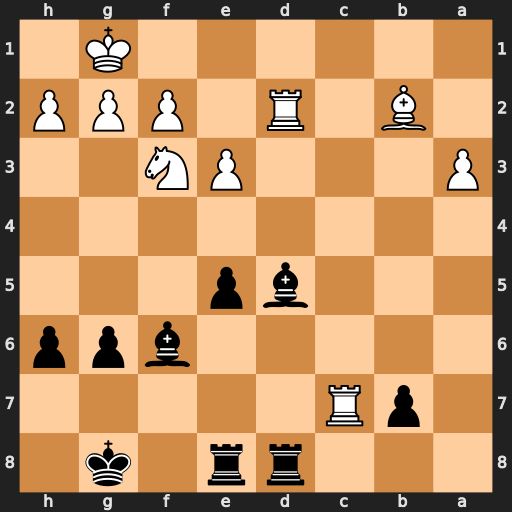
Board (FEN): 3rr1k1/1pR5/5bpp/3bp3/8/P3PN2/1B1R1PPP/6K1
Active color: b
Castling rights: -
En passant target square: -
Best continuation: Bxf3 Rxd8 Bxd8